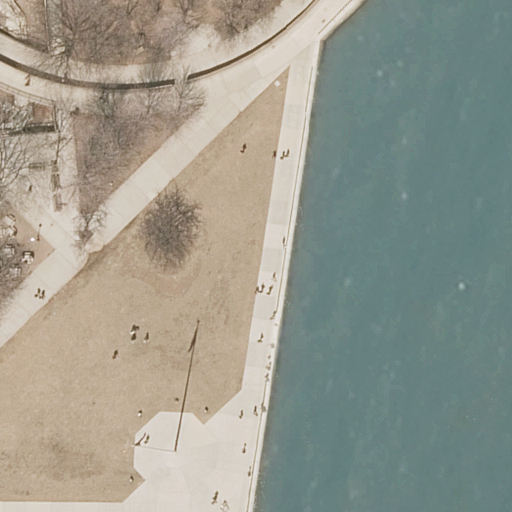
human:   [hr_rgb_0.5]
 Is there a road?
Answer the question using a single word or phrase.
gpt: yes

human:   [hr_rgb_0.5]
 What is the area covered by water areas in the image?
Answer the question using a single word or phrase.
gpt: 4623m2

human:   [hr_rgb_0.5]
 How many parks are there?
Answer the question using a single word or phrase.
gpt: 2

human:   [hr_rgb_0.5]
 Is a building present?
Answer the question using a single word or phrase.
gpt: no

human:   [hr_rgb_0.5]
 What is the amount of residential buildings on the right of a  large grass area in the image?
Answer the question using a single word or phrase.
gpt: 0

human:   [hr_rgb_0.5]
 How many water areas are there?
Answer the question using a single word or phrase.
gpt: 1

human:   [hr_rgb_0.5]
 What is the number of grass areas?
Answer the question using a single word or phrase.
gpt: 1

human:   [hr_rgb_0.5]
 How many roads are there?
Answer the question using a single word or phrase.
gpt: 8

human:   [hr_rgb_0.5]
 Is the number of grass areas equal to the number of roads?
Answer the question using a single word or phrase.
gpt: no

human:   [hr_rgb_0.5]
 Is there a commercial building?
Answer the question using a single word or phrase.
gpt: no

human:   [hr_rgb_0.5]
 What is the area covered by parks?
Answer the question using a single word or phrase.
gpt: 15517m2

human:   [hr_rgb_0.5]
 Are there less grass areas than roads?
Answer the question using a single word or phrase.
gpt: yes

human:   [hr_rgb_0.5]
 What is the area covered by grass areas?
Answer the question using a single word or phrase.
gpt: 464m2

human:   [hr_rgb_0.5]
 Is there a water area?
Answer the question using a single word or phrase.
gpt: yes

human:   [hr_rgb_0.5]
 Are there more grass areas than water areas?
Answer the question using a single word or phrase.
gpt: no

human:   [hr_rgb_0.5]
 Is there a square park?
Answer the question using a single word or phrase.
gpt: no

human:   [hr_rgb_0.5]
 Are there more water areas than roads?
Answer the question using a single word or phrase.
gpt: no

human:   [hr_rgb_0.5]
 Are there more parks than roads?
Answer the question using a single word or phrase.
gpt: no

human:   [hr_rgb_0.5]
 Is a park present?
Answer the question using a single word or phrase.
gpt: yes

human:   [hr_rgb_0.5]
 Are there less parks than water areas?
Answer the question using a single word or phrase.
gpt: no

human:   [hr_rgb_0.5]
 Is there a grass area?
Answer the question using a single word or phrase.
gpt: yes

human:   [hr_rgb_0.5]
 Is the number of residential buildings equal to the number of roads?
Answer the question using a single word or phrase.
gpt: no

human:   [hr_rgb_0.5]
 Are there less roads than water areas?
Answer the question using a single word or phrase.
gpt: no

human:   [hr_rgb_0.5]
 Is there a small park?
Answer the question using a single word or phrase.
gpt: no

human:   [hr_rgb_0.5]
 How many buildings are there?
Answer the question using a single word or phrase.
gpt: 0

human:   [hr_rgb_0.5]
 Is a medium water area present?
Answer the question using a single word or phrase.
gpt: no

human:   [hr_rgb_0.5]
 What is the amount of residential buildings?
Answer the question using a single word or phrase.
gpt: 0

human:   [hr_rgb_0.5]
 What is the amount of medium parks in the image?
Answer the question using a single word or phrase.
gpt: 0

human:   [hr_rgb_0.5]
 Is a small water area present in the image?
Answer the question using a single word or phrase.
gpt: no

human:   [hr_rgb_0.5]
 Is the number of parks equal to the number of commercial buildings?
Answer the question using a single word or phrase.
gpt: no

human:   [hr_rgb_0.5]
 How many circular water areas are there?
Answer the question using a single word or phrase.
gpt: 0

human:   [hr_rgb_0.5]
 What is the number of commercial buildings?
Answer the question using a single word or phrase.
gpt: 0

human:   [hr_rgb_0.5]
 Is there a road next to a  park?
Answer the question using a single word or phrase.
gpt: yes

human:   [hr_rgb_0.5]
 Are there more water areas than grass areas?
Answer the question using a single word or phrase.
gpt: no

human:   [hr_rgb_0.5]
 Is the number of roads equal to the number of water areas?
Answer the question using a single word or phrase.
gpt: no

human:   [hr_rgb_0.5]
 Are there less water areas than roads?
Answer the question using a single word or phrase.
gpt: yes

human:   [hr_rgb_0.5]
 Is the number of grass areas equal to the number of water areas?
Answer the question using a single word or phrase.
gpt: yes

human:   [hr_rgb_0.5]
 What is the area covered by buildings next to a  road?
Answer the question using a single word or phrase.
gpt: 0m2

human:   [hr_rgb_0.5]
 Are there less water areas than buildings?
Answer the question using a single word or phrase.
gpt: no

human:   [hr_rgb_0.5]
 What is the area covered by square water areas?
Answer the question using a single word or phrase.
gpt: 0m2

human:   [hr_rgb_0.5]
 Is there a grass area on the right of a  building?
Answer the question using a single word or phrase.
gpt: no

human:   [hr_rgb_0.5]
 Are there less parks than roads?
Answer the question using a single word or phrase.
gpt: yes

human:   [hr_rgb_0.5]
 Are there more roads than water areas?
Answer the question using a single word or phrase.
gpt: yes

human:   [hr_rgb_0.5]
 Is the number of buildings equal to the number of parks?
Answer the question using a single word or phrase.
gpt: no

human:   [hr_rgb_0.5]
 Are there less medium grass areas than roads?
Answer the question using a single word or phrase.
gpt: yes

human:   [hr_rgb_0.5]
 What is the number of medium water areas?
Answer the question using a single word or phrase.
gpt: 0

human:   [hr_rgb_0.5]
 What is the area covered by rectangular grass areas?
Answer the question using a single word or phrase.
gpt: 464m2

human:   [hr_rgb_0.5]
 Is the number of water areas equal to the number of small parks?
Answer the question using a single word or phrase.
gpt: no

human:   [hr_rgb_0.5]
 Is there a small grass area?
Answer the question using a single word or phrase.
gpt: no

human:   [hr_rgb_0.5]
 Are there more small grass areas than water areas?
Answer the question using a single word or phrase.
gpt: no

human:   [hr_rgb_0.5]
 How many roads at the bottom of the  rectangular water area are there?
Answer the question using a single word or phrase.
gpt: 0

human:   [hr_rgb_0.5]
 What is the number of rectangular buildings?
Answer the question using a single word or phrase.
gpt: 0

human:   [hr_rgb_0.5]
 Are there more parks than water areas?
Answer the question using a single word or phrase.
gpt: yes

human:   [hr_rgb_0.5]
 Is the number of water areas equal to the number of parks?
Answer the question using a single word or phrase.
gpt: no

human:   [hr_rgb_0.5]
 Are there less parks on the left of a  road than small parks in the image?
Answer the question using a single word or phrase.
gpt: no

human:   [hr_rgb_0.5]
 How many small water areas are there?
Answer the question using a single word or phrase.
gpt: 0

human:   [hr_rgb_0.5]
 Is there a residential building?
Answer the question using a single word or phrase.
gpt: no

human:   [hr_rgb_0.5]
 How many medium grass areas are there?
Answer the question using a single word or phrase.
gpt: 1

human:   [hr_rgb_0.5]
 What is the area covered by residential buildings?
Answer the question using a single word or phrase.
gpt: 0m2

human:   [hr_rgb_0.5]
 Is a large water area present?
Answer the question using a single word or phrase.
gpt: yes

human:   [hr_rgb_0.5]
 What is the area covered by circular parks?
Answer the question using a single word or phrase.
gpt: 0m2

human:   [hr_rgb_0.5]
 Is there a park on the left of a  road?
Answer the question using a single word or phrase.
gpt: yes

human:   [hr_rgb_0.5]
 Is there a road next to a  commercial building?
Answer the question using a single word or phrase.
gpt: no

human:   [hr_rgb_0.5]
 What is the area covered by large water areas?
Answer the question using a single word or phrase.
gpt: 4623m2